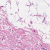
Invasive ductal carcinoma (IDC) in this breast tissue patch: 0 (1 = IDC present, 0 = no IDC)